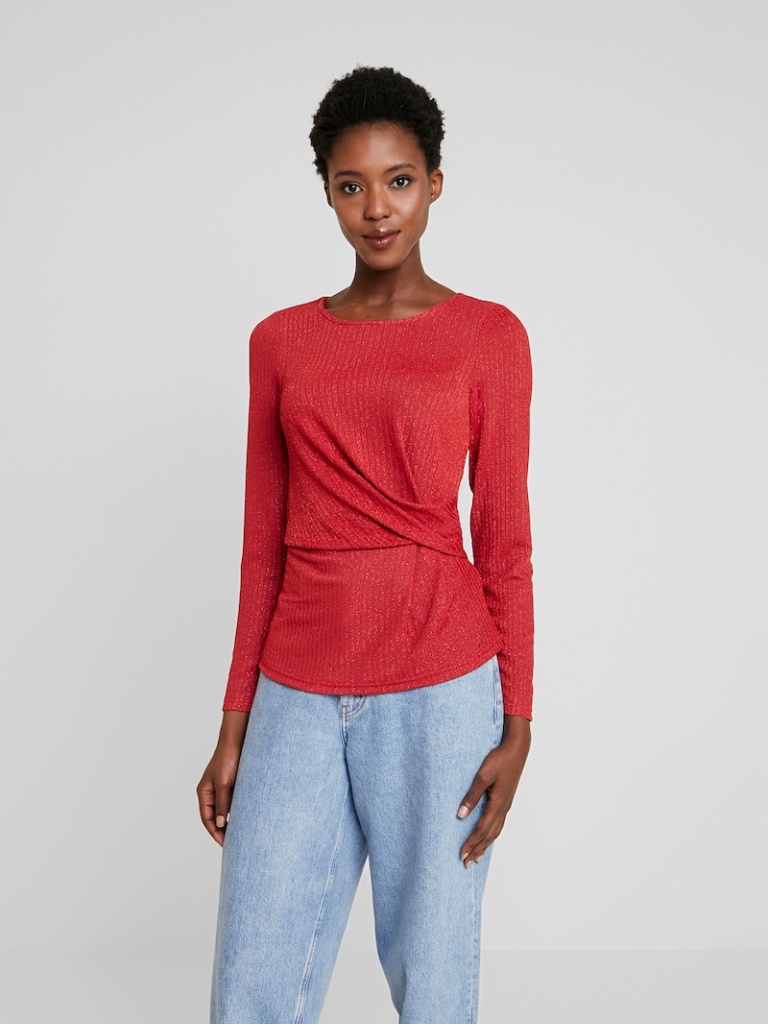
knit fitted a long-sleeved with the sleeves down hip length Fully Tucked in crew sweater